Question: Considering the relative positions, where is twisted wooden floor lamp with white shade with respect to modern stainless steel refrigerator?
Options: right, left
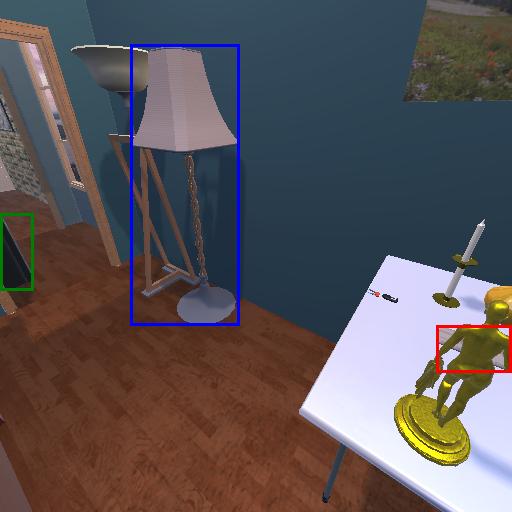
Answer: right